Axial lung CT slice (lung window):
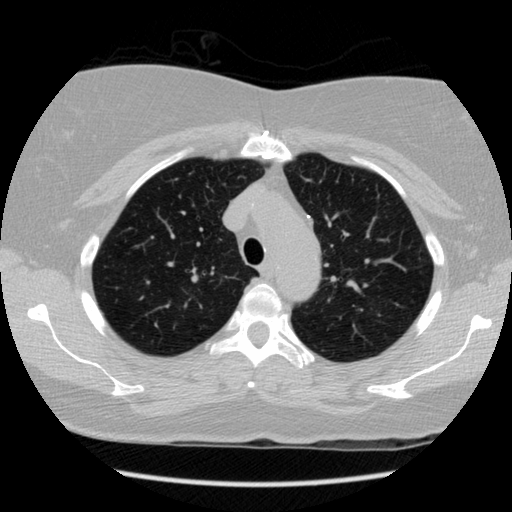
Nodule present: no